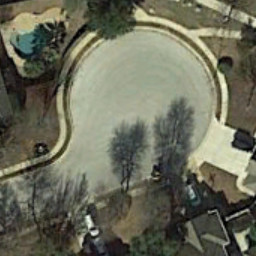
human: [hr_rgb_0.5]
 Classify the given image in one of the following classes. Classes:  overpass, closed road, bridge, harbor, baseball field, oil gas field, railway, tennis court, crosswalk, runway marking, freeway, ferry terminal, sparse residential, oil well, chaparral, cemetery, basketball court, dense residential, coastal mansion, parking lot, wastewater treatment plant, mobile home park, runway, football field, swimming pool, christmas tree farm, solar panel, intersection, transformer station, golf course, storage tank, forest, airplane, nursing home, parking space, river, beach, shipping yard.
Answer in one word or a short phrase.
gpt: closed road